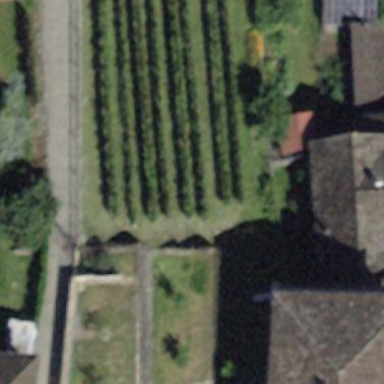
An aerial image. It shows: Vineyard.